Field crop: maize
Growth stage: 2
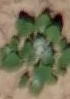
Species: chenopodium